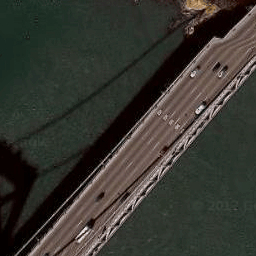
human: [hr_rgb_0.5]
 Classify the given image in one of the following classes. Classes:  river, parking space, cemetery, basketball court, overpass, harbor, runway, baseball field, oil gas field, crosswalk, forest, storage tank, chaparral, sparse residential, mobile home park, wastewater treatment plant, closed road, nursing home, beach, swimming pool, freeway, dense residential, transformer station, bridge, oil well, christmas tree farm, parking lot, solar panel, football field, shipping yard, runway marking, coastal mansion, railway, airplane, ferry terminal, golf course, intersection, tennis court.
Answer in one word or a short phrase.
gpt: bridge